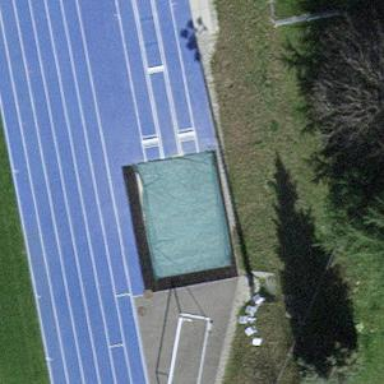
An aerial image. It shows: Sandy athletic track designed for long jump in area designated for athletics.